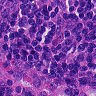
Metastatic tissue present: no